Aerial crown-view tile of a tropical tree (Barro Colorado Island, Panama), acquired 20250217:
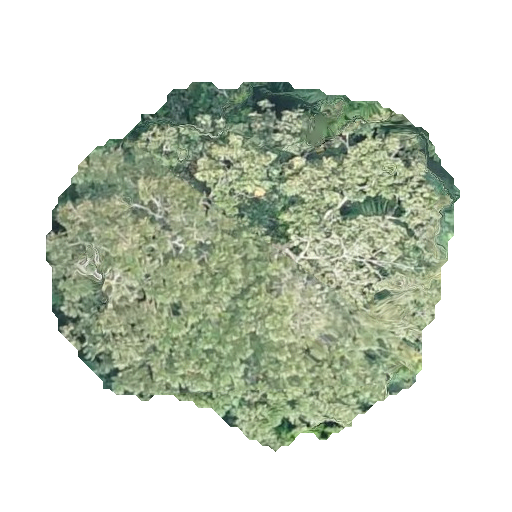
Species: Dipteryx oleifera
GBIF accepted scientific name: Dipteryx oleifera
Crown area: 165.416 m²